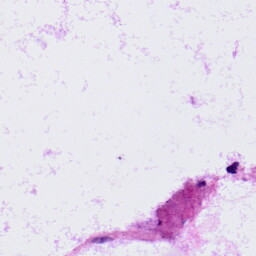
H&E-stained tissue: LymphNode